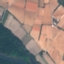
Label: PermanentCrop